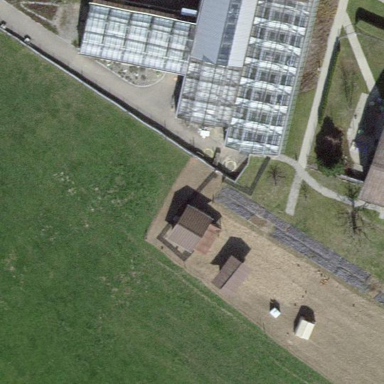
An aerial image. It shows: Greenhouse.